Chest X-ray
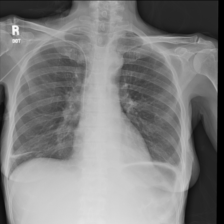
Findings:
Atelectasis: positive
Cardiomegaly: negative
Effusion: negative
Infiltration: negative
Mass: negative
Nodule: negative
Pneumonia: negative
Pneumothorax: negative
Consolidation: negative
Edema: negative
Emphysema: negative
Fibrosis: negative
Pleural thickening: negative
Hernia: negative